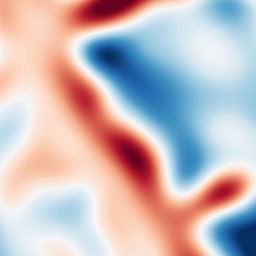
Category: multiscale
Decomposition family: log
Decomposition parameters: sigma: 20
Upsampling method: lanczos
Upsampling parameters: scale: 4
Upsampling scale: 4